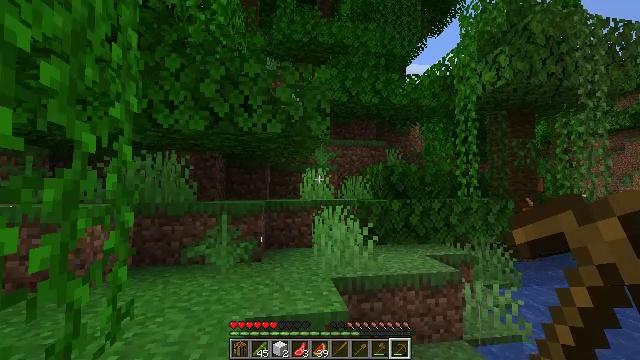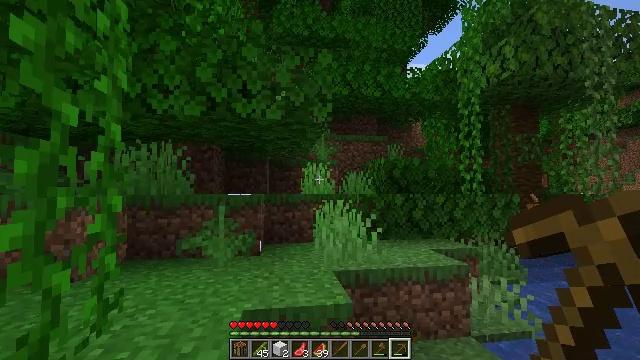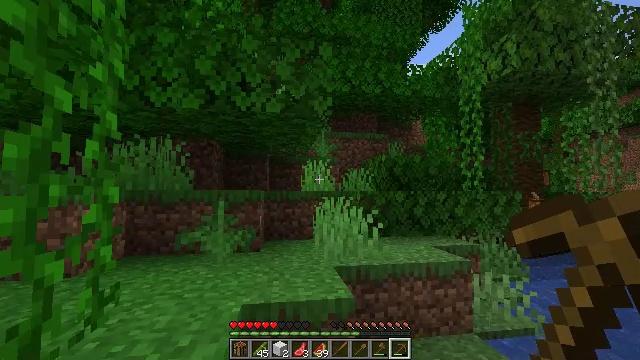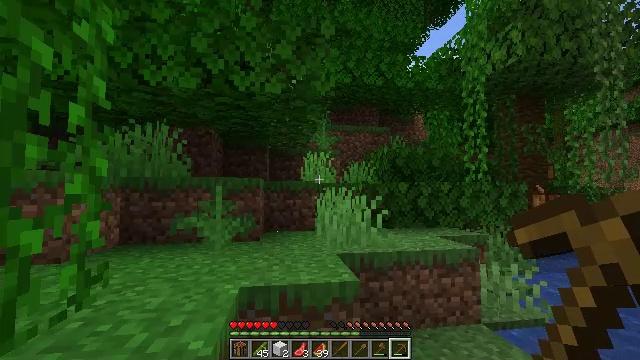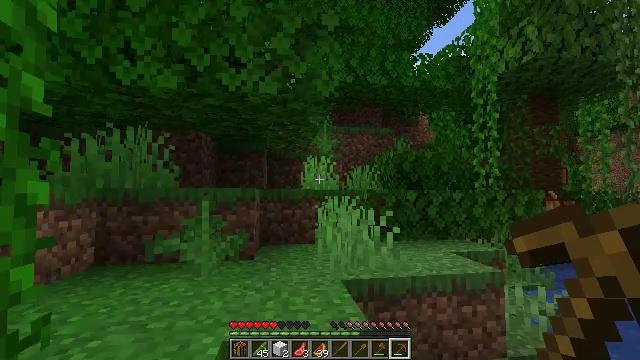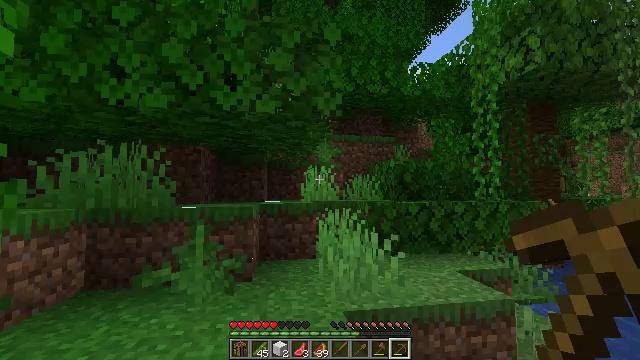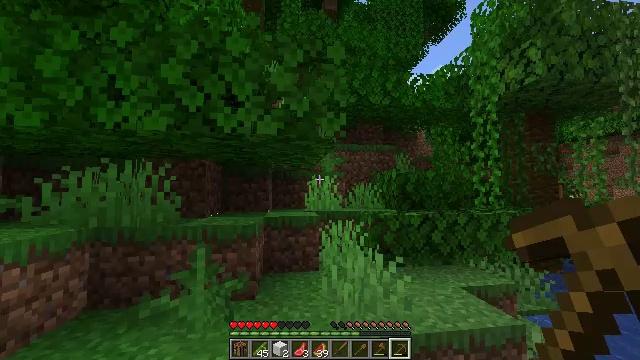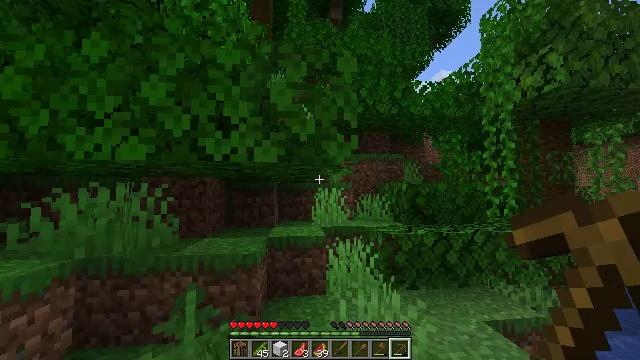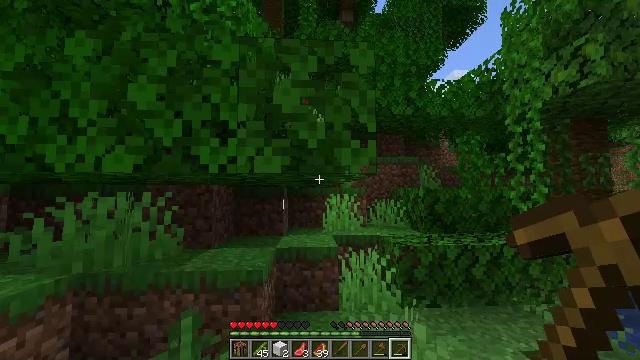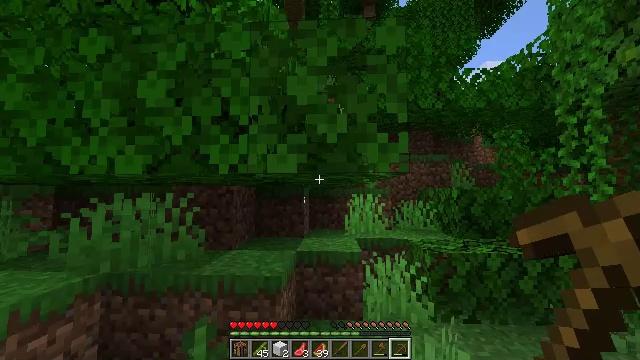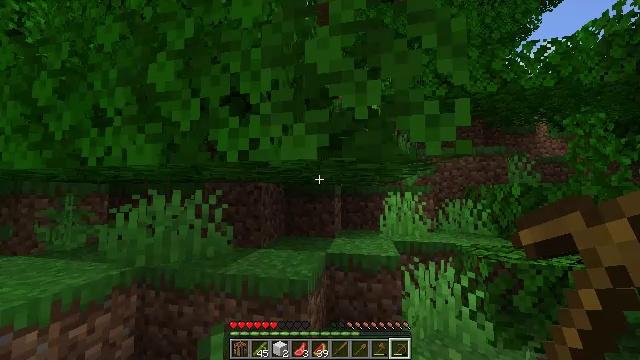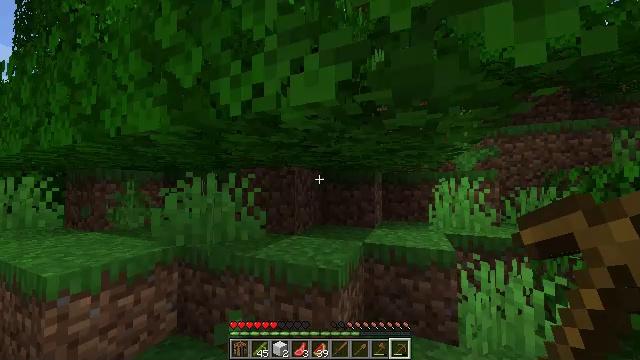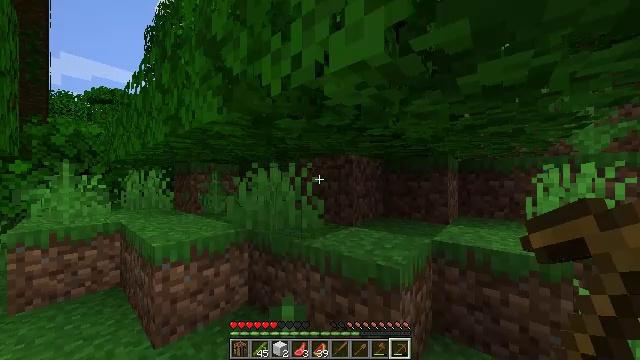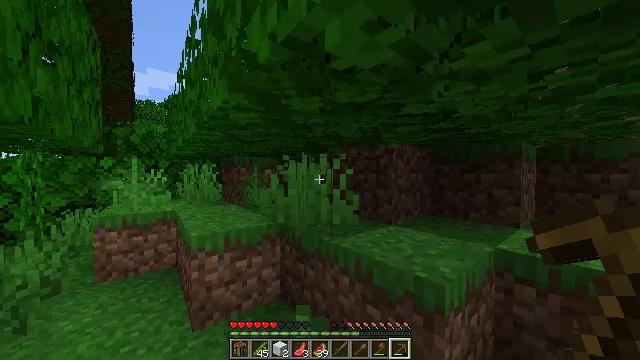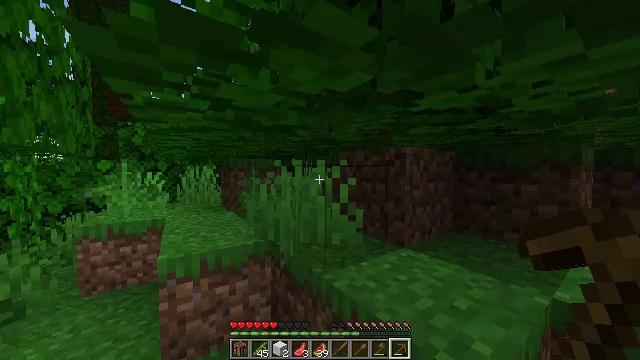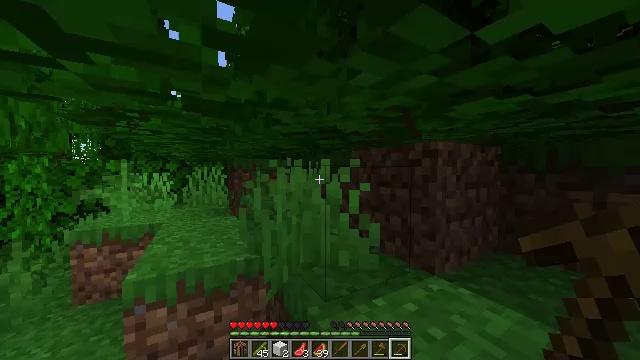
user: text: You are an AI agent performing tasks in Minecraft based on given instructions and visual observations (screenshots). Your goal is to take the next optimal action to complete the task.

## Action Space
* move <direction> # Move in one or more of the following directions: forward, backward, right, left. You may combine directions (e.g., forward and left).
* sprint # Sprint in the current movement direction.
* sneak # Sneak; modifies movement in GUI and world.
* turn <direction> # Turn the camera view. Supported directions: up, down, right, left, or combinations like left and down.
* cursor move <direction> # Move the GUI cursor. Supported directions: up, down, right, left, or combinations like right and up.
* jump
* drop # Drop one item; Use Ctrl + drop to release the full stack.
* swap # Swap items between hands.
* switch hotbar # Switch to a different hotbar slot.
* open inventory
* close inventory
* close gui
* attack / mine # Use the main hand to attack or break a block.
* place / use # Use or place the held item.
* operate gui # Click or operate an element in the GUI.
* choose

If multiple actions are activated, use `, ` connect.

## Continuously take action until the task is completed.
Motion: motion action
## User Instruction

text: Harvest mossy cobblestone for building.
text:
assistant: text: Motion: move forward, jump
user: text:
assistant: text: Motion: move forward, jump
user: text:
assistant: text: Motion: move forward, jump
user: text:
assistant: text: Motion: move forward, sprint, jump
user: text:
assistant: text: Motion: move forward, sprint, jump
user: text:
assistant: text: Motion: move forward, sprint, jump
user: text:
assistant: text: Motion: move forward, sprint, turn left, jump
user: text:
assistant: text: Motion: move forward, turn left, jump
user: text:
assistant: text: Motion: move forward, turn left, jump
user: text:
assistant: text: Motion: move forward, turn left, jump
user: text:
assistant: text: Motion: move forward, turn left and down, jump
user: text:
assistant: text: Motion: move forward, turn left and down, jump
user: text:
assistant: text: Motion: move forward, turn left and down, jump
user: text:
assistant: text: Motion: move forward, sprint, turn left, jump
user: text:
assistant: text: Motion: move forward, sprint, turn left, jump
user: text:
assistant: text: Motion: move forward, sprint, turn left, jump
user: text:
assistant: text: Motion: move forward, turn left, jump
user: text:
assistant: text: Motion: move forward, turn left, jump
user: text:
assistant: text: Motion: move forward, turn left, jump
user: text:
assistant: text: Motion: move forward, turn left
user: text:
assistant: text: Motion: move forward, turn left
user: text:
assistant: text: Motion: move forward, turn left
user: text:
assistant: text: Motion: move forward, sprint, turn left
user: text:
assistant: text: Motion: move forward, sprint, turn left
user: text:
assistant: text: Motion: move forward, sprint, turn left
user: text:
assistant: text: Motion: move forward
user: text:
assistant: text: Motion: move forward
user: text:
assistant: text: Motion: move forward
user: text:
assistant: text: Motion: move forward
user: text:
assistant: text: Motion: move forward